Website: home-depot
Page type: order-tracking
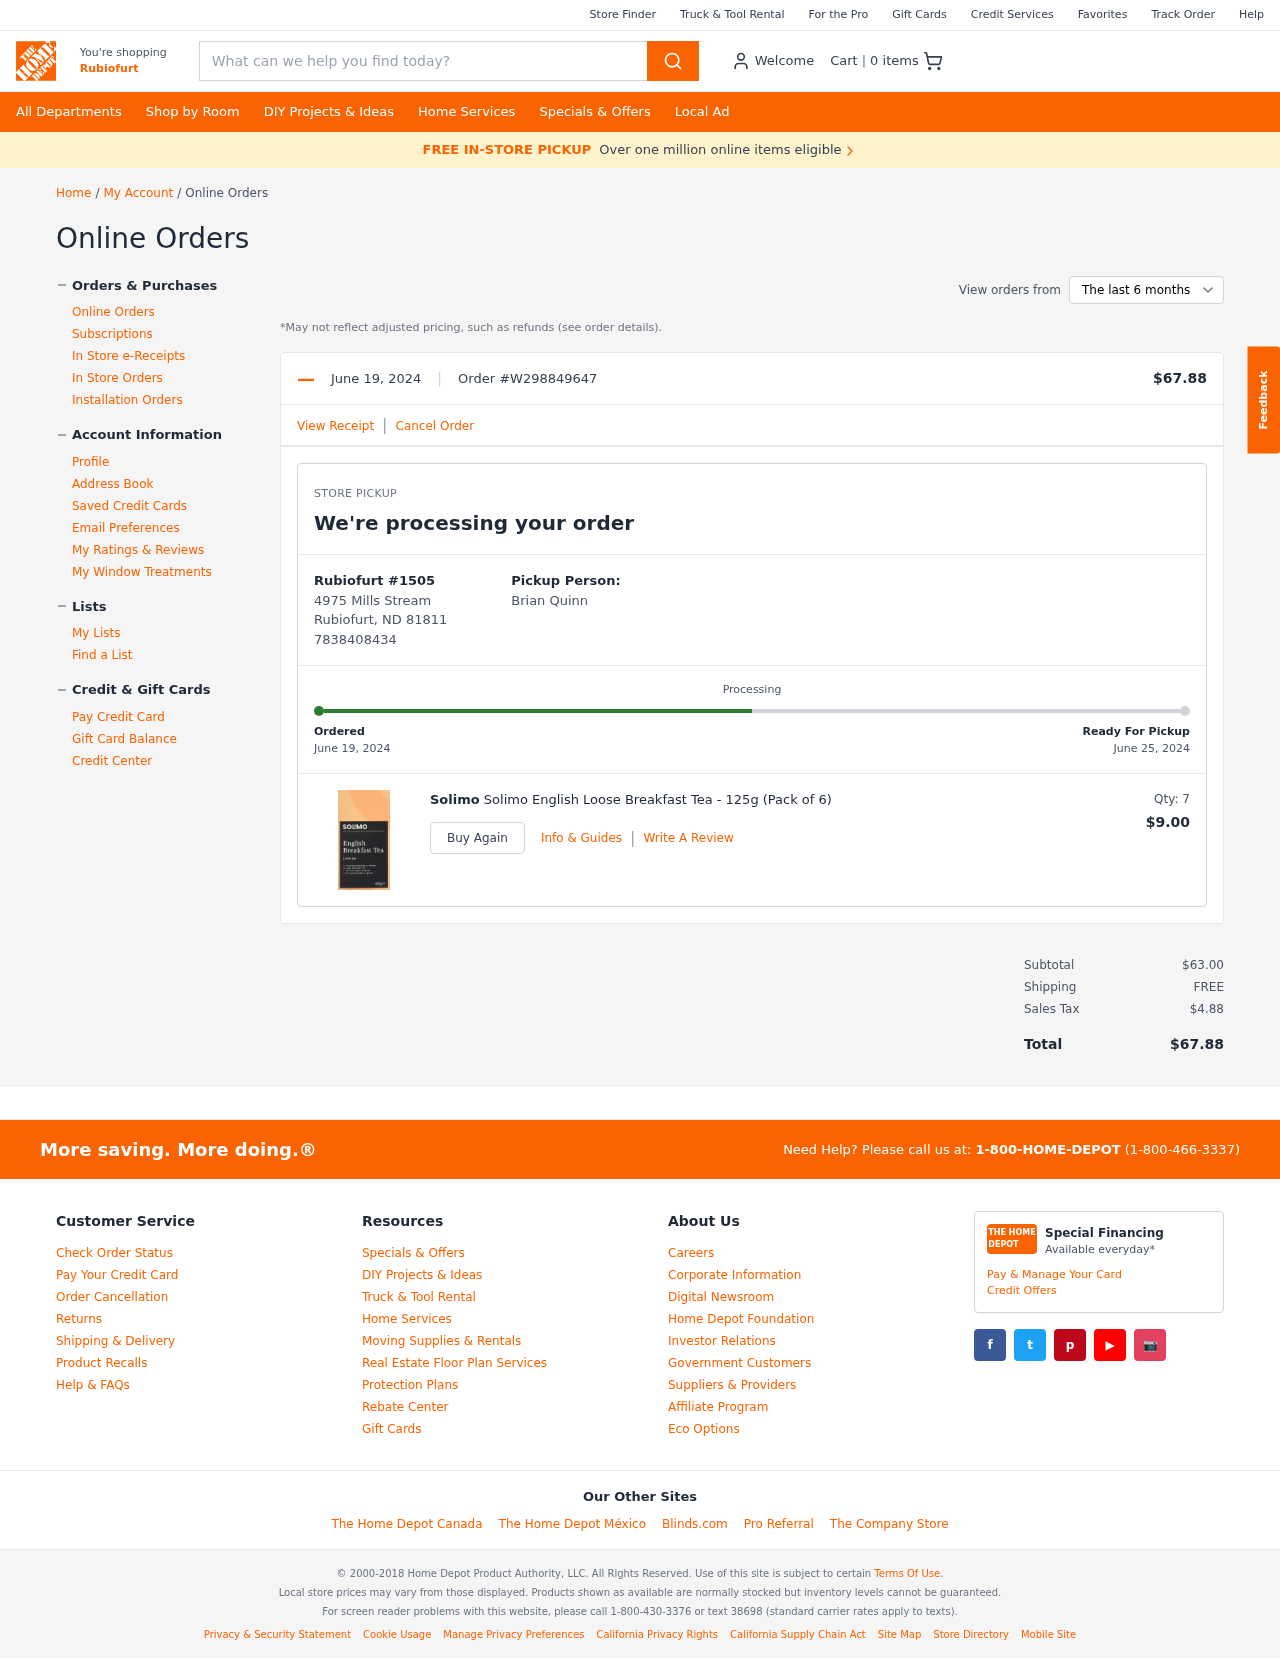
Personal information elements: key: PII_CITY
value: Rubiofurt
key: PII_FULLNAME
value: Brian Quinn
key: PII_LOCATION1_CITY
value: Rubiofurt
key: PII_LOCATION1_STREET
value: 4975 Mills Stream
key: PII_LOCATION1_CITY_STATE_ZIP
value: Rubiofurt, ND 81811
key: PII_PHONE
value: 7838408434
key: PII_PHONE_LINE
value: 8434
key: PII_PHONE_SUFFIX
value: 8434
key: PII_PHONE2
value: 7838408434
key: PII_PHONE3
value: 7838408434
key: PII_PHONE_NUMERIC
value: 7838408434
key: PII_PHONE_LINE_NUMERIC
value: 8434
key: PII_PHONE_SUFFIX_NUMERIC
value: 8434
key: PII_PHONE2_NUMERIC
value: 7838408434
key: PII_PHONE3_NUMERIC
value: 7838408434
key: PII_PHONE_DIGITS
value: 7838408434
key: PII_PHONE_LAST4
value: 8434
Product elements: key: PRODUCT1_BRAND
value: Solimo
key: PRODUCT1_NAME
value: Solimo English Loose Breakfast Tea - 125g (Pack of 6)
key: PRODUCT1_PRICE
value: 9
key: PRODUCT1_QUANTITY
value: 7
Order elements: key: ORDER_NUM_ITEMS
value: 0
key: ORDER_DATE
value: June 19, 2024
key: ORDER_ID
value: W298849647
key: ORDER_TOTAL
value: $67.88
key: ORDER_DATE2
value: June 19, 2024
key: ORDER_DELIVERY_DATE
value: June 25, 2024
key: ORDER_SUBTOTAL
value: $63.00
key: ORDER_SHIPPING_COST
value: FREE
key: ORDER_TAX
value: $4.88
Search elements: key: HEADER_SEARCH
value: What can we help you find today?